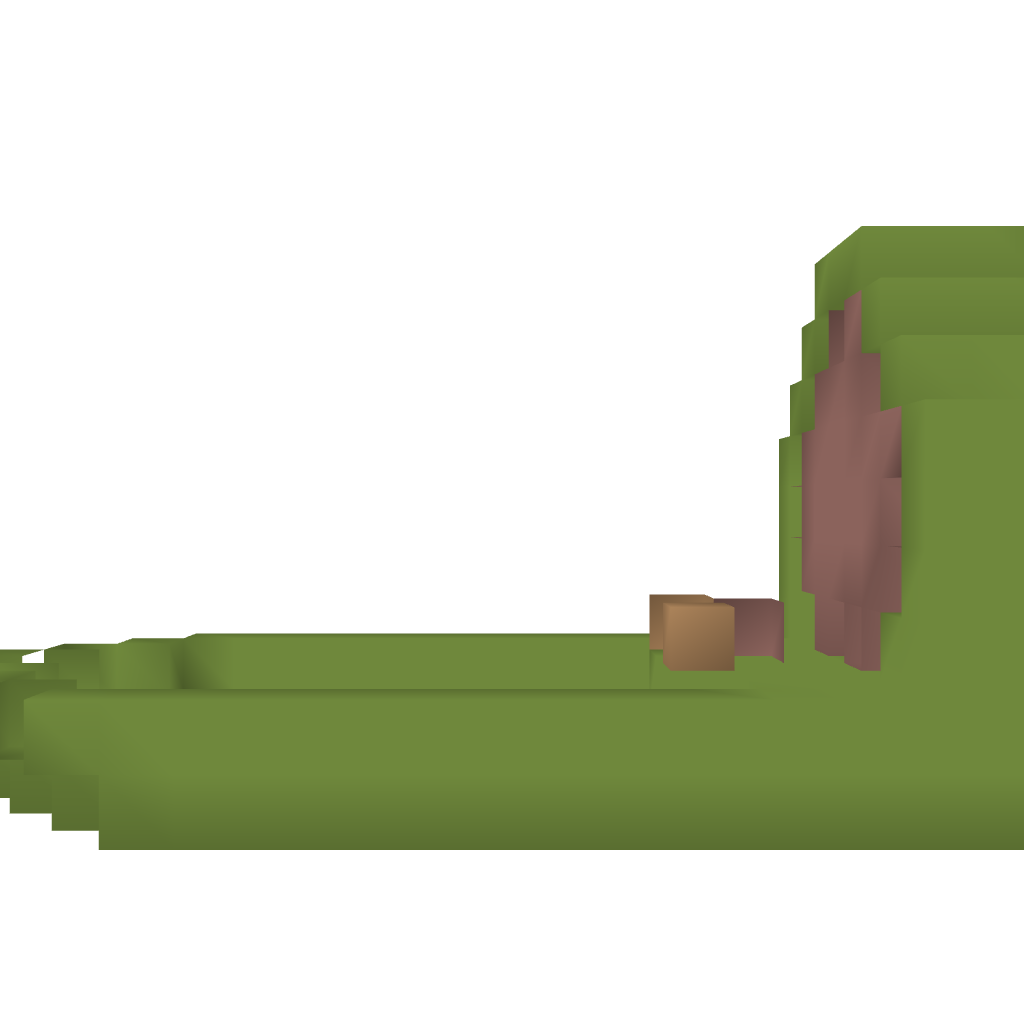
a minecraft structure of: Airboat bad low quality